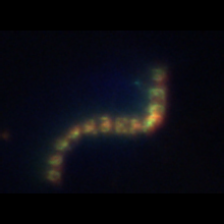
Taxon: Chaetoceros
Group: Diatoms